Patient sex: M
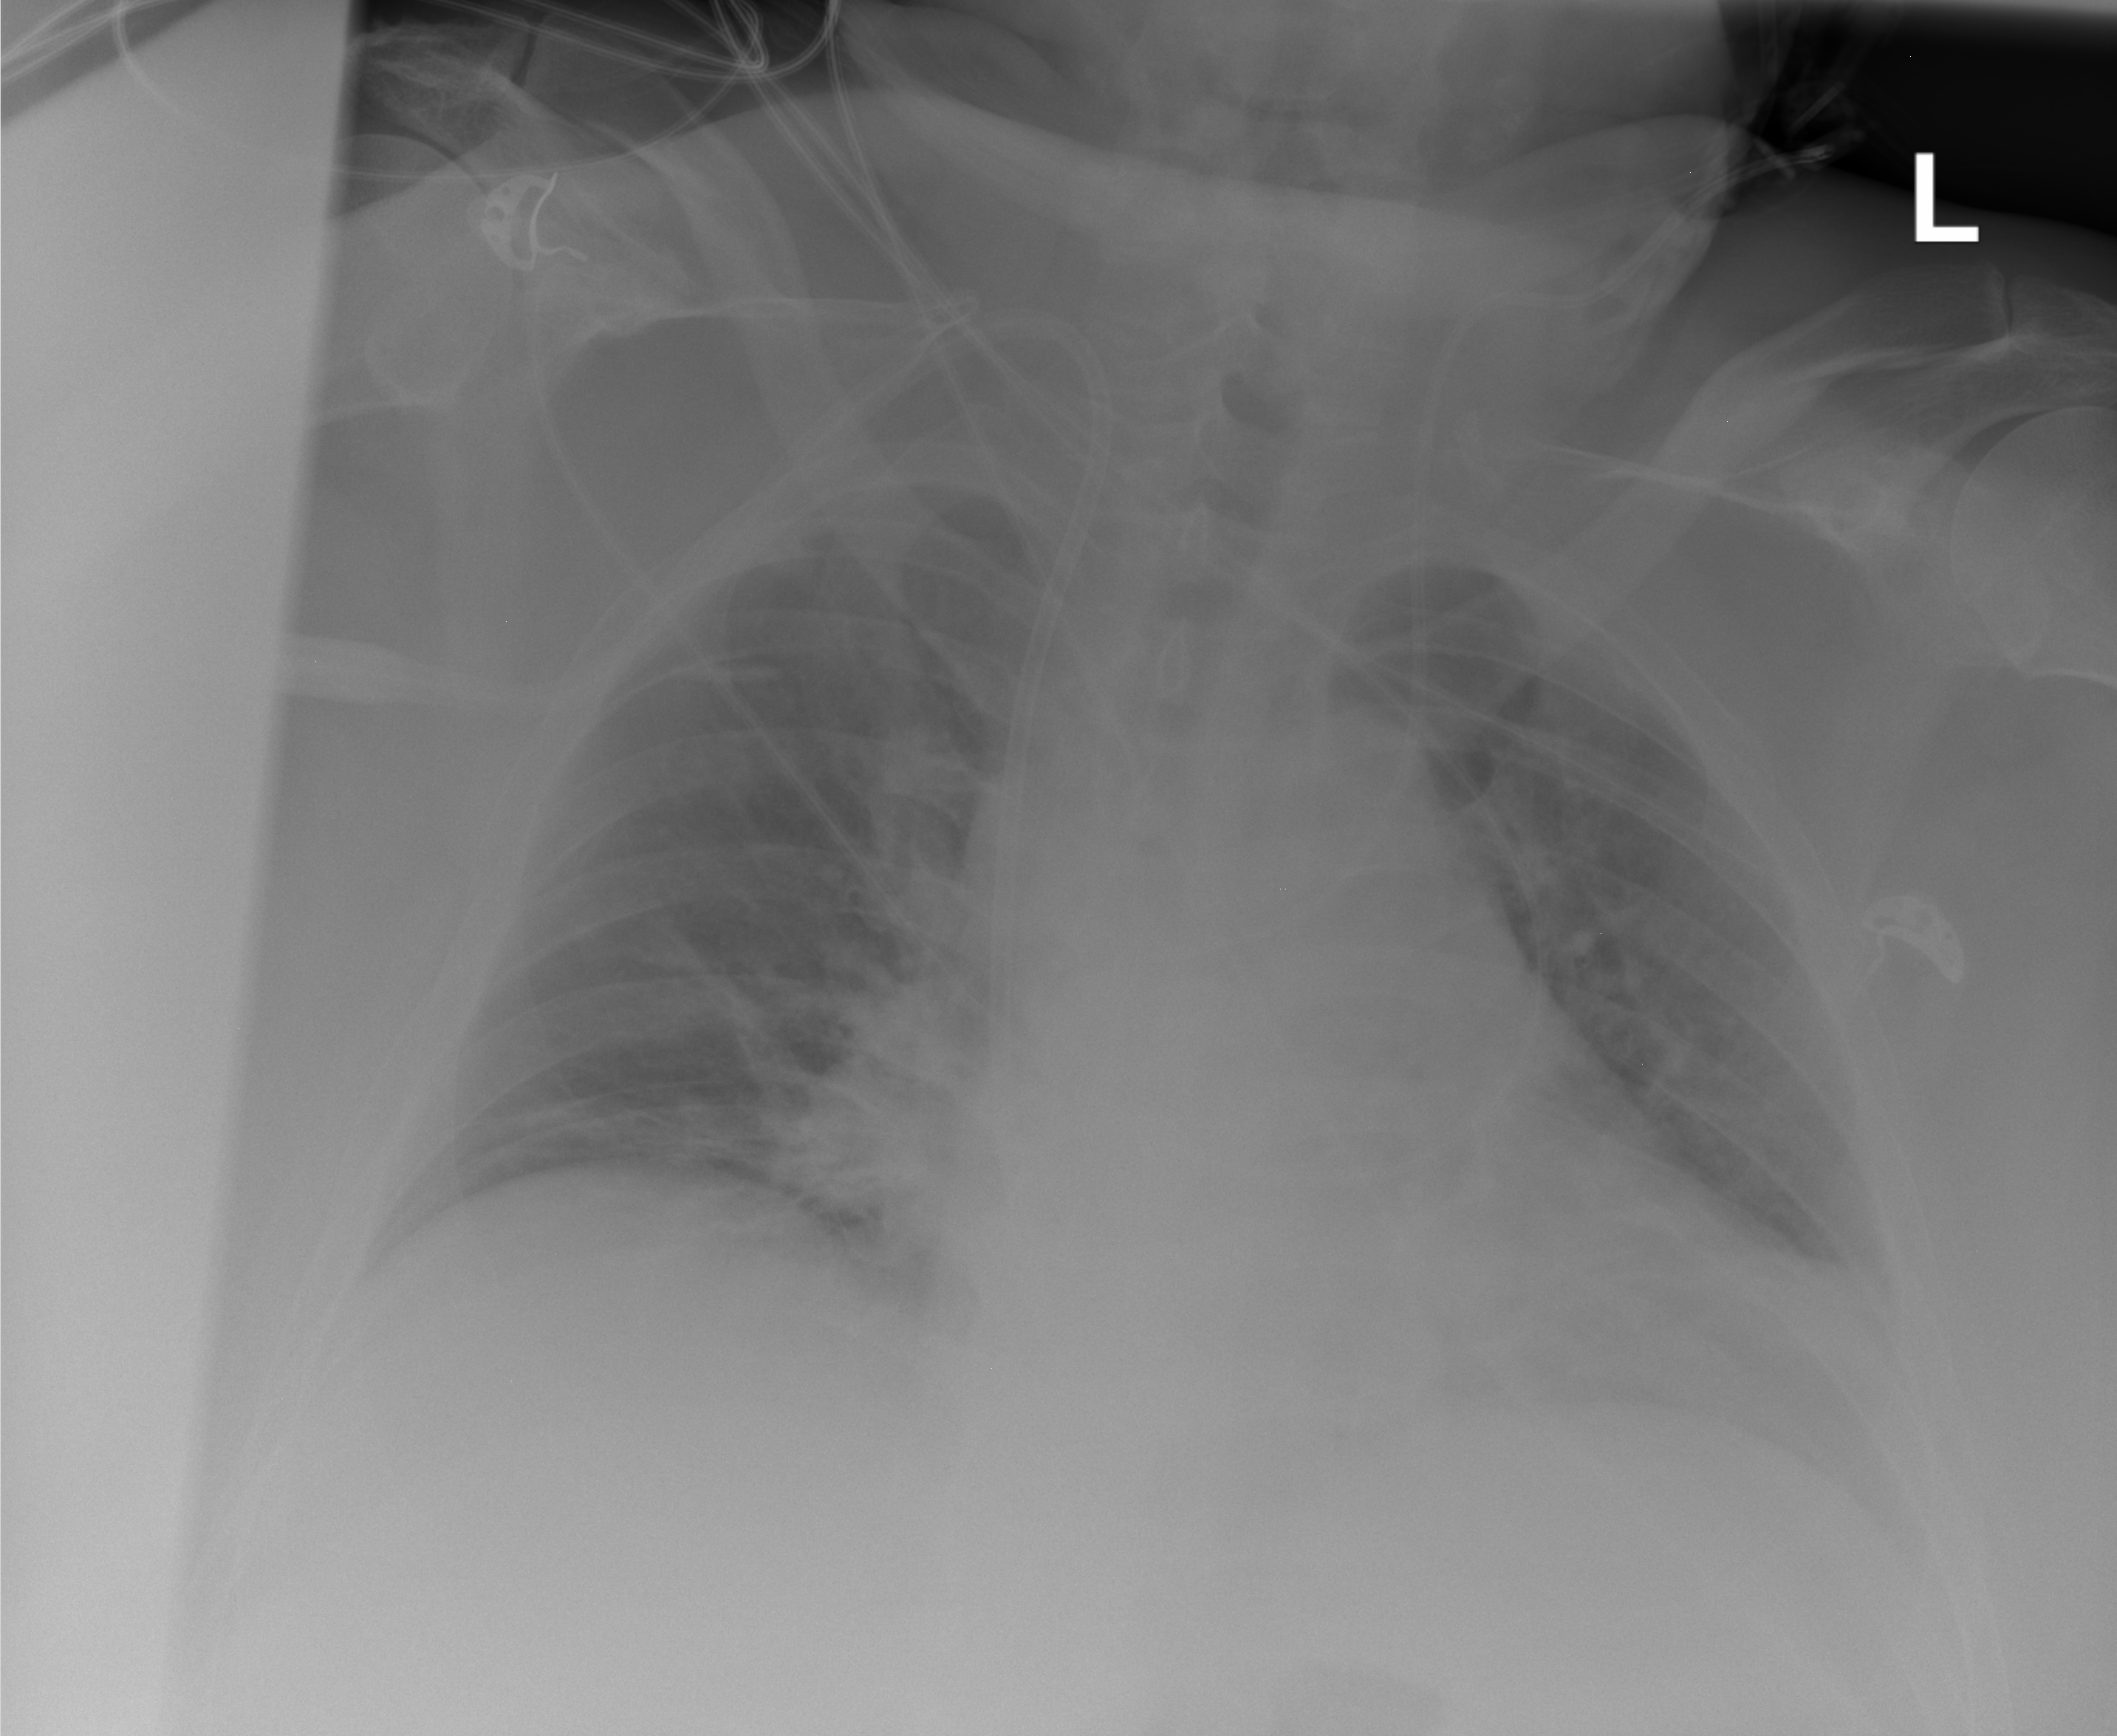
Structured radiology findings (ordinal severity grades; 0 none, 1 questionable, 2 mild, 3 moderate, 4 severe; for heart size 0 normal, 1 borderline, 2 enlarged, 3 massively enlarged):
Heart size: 0
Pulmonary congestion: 0
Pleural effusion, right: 0
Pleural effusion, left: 0
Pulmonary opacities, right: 0
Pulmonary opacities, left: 0
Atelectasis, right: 1
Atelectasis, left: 1